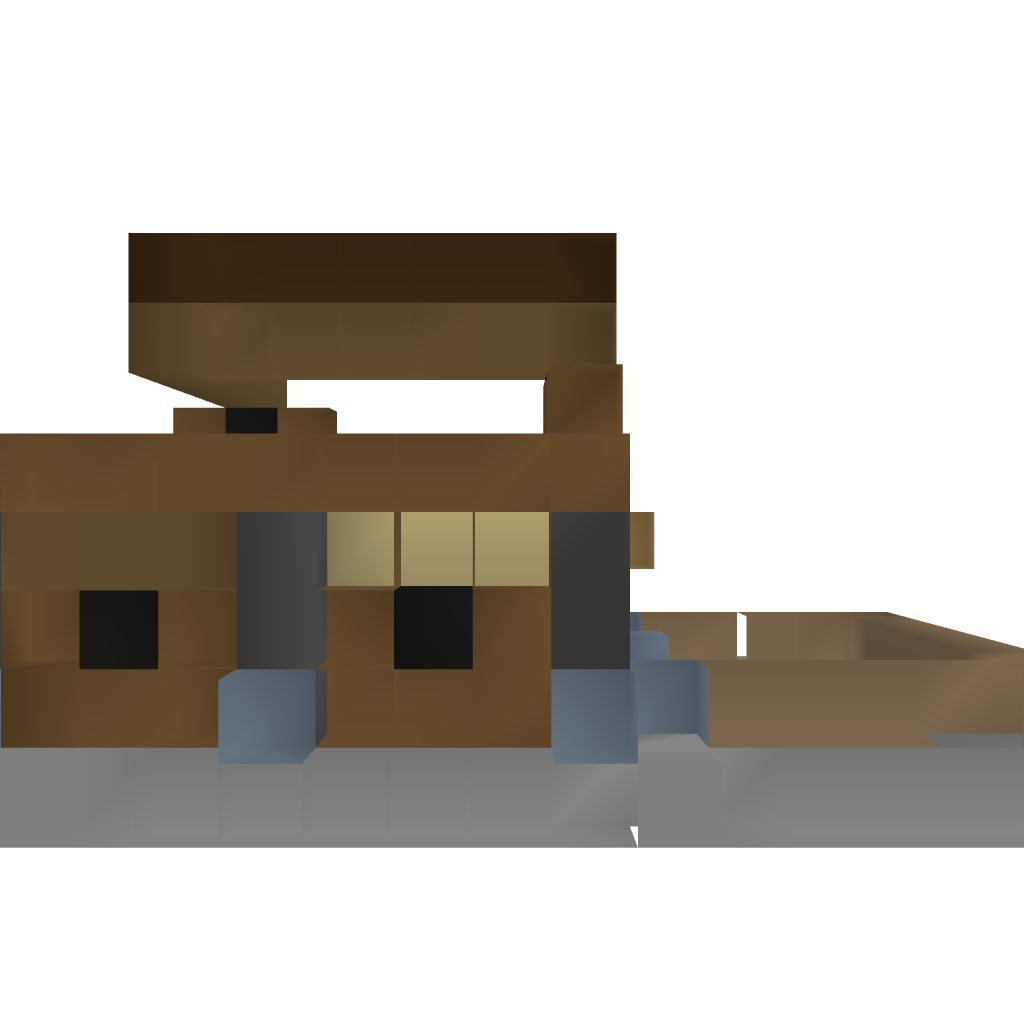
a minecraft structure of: Medieval farmer house